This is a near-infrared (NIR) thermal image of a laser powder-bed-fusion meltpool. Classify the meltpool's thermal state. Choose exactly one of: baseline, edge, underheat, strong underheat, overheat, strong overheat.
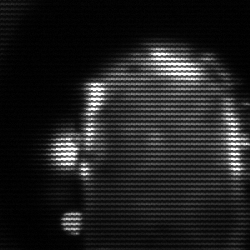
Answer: baseline